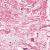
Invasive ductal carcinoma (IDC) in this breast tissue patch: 0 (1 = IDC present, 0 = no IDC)